Question: I'm working on a Nexus S and the phone theme uses Black and Orange. I started with a custom button - changing the background from '@android:drawable/btn_default' to my own 9 Patch image. This is fine and dandy and there are 100's of tutorials and examples of such littering Google.
The problem is I don't want to create a different style of button. I want the UI in my app to as insofar as possible to stay true to the phones own buttons and UI elements. What I want is to create a custom button which looks exactly like 'android:state_pressed="true"' and 'android:state_focused="true"' but instead of orange, blue.
I also want to do this for selected EditText & Spinners and the like.
Am I doomed to backwards engineer each element, guessing each pixel, one for each state and create 9 patch images of them? That's what I've done below for the blue button - as you can see, close but not exact.
Has android given these buttons out somewhere - if that was true it would take an afternoon but it wouldn't be unreasonable to create the same UI set in a different colour.
Or is the a programmatic way of saying "For this app use this theme" that I've just never heard of (Big ask).

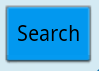
Answer: If you look in the Android SDK folder under platforms you will see all of the different SDk levels that you have downloaded. Inside each there is a data/res/drawable folder where there are all of the images used in the UI. You can modify those and add them to your own resources. But yes, any change you want to make to the default UI you will need to implement yourself.